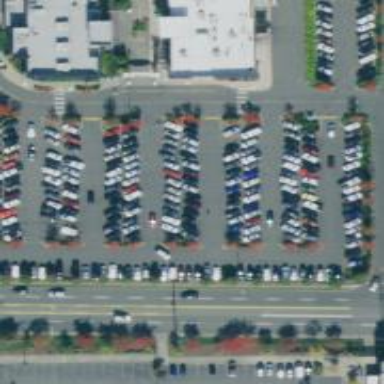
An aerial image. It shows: Parking space.